Chest X-ray:
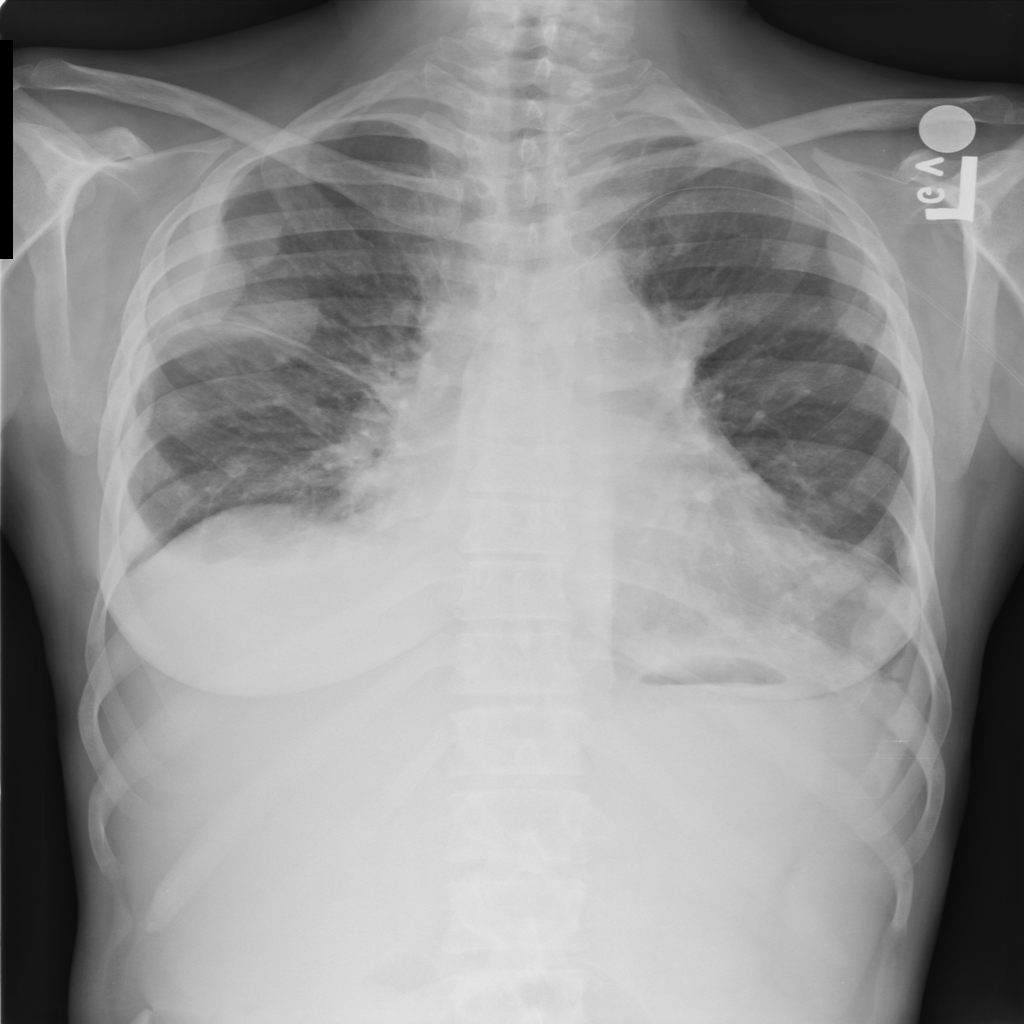
Findings: Effusion, Pleural Thickening
No abnormal finding: no